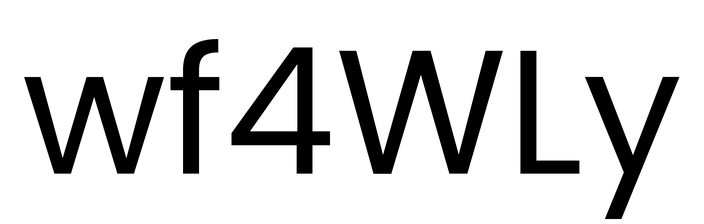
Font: Poppins-Regular